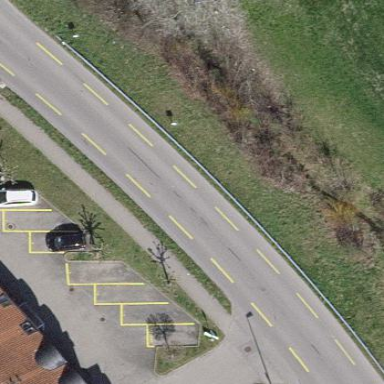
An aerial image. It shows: Parking area.